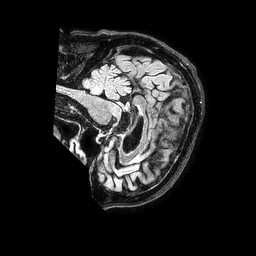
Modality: FLAIR
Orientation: sagittal
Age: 73
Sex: male
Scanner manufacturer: philips
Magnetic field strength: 1.5 T
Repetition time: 4.8 s
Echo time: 0.3 s